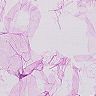
Metastatic tissue present: no